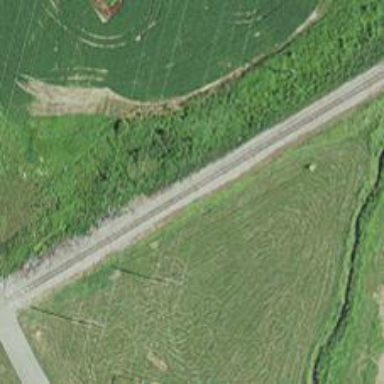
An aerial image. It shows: Railway spur service.